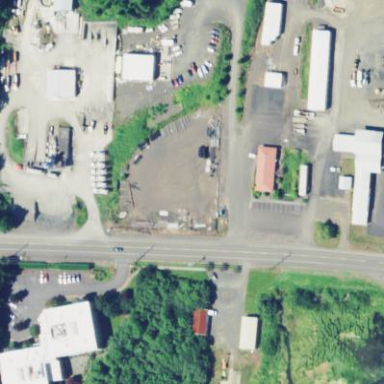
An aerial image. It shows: Industrial area with trade shop.